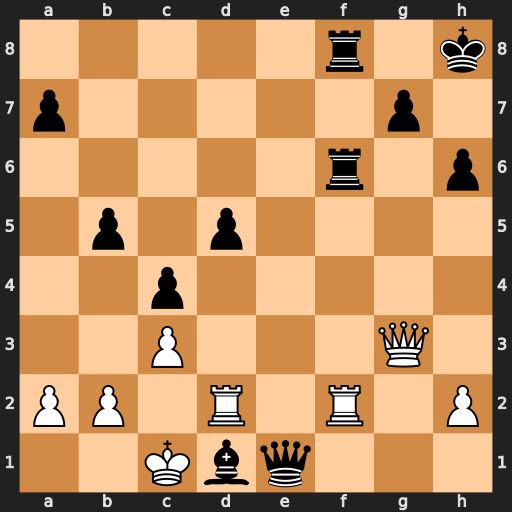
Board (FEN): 5r1k/p5p1/5r1p/1p1p4/2p5/2P3Q1/PP1R1R1P/2Kbq3
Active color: w
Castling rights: -
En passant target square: -
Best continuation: Rxf6 Qxd2+ Kxd2